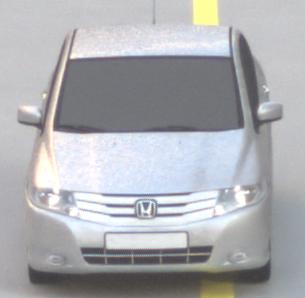
Make: Honda
Model: City
Detailed model: Gen. 6
Model produced from: 2008
Model produced until: 2013
Doors: 4
Color: white
Road condition: dry road
Daytime: sunrise or sunset
Contrast: low contrast